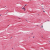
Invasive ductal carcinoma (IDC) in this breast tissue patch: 0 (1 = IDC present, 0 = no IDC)